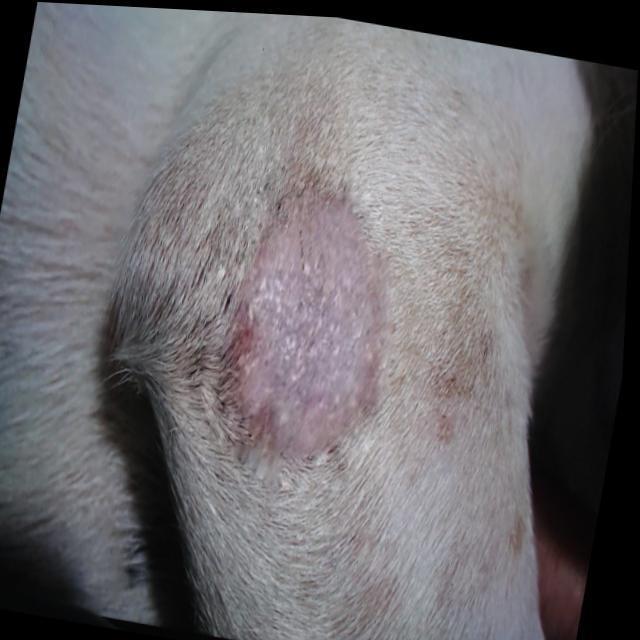
Canine ringworm (Dermatophytosis) — fungal infection caused by Microsporum or Trichophyton. Presents with circular alopecia, scaling, crusting, and broken hairs.